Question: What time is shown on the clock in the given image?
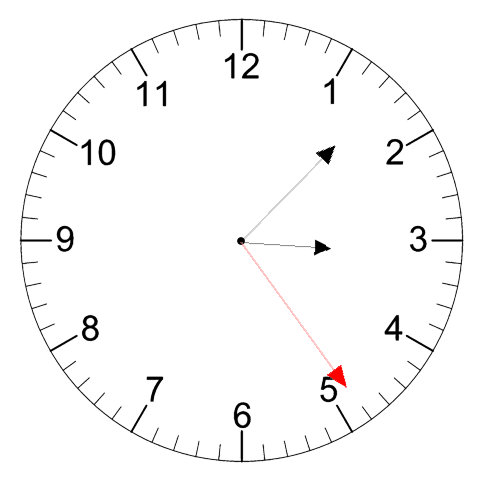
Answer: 03:07:24